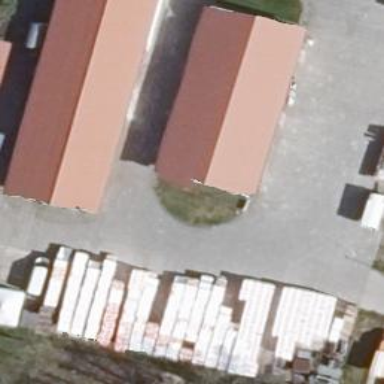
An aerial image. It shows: Industrial building.